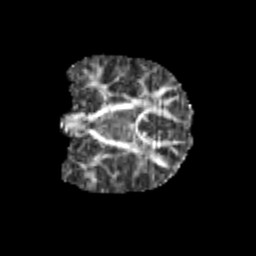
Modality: FA
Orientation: coronal
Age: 9
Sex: female
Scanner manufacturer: siemens
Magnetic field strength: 3 T
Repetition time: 3.8 s
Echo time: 0.07 s